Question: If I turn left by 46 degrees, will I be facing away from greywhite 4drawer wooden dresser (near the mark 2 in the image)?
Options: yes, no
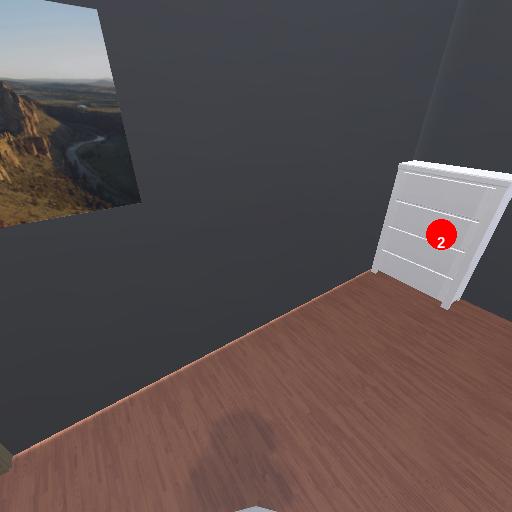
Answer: yes